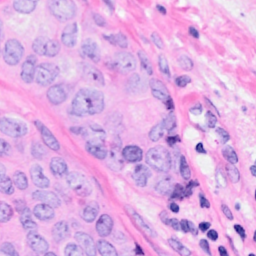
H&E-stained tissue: Breast